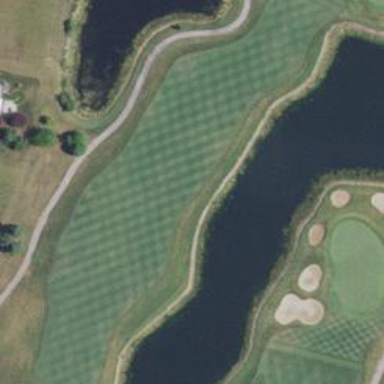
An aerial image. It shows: Golf hole.